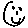
Label: smiley face